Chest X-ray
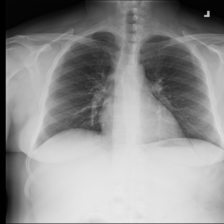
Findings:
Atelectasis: negative
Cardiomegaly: negative
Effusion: negative
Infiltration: positive
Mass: negative
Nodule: negative
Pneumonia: negative
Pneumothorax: negative
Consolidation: negative
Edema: negative
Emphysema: negative
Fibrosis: negative
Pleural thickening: negative
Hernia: negative